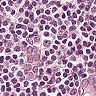
Metastatic tissue present: yes